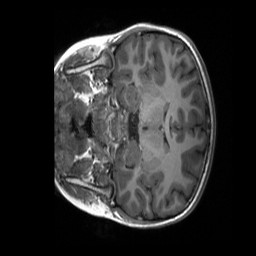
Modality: T1w
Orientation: coronal
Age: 9
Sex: female
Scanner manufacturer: siemens
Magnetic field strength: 3 T
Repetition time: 2.3 s
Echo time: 0.00232 s